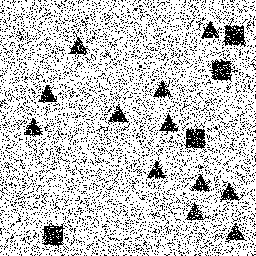
Squares: 4
Triangles: 12
Stars: 0
Total shapes: 16